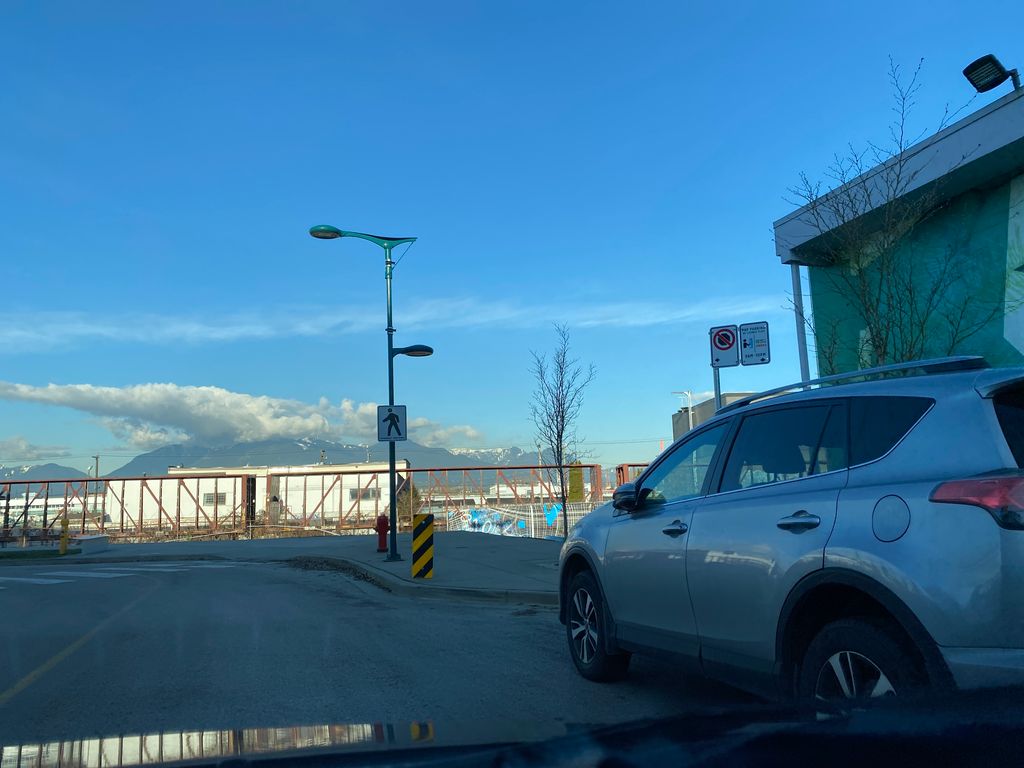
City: vancouver